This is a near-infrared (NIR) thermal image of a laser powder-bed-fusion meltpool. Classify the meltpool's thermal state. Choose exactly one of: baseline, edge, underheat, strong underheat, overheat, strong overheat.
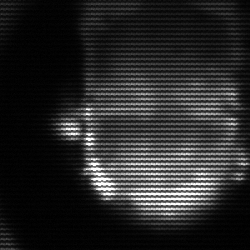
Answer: baseline